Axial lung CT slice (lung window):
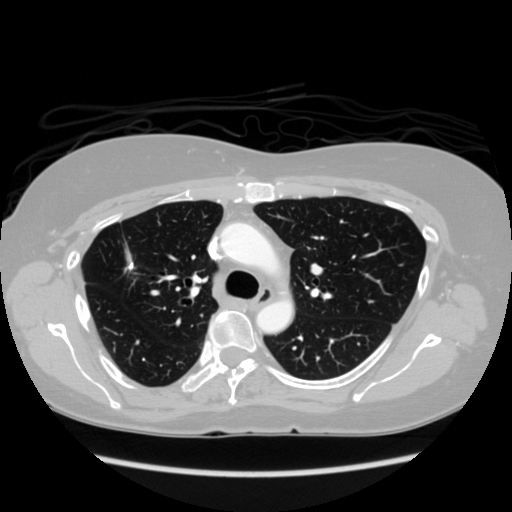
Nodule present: no